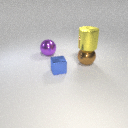
large brown metal sphere behind small blue metal cube